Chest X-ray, AP view. Patient: 55 years old, sex M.
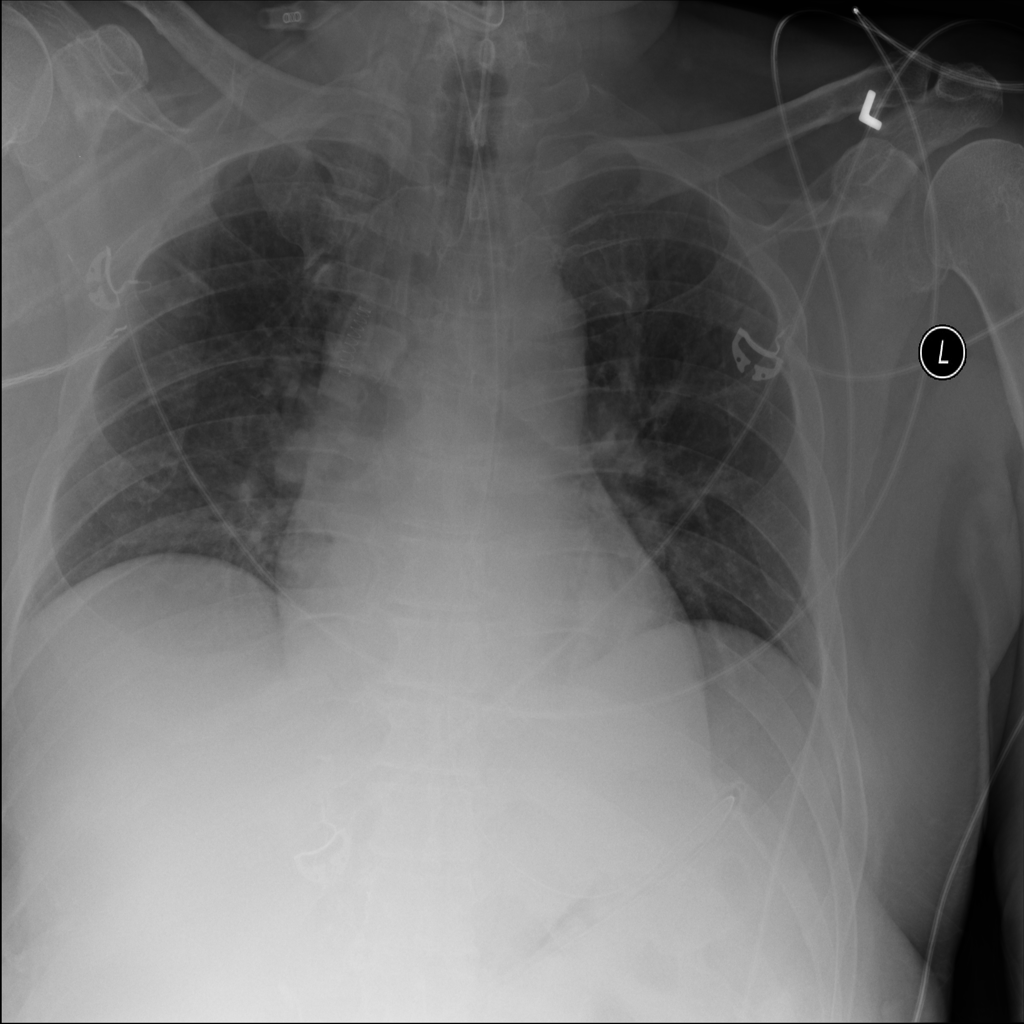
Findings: No Finding